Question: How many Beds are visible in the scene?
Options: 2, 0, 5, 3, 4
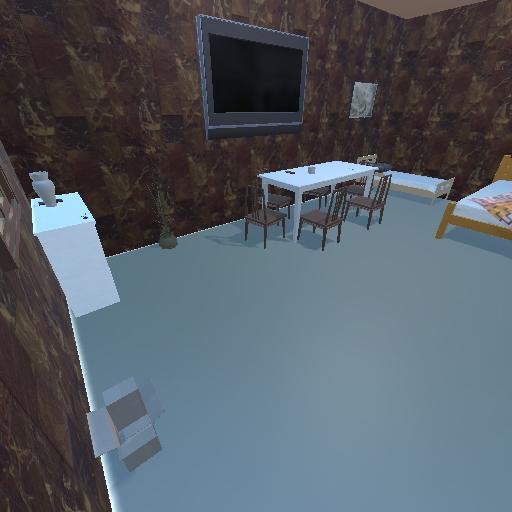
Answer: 2